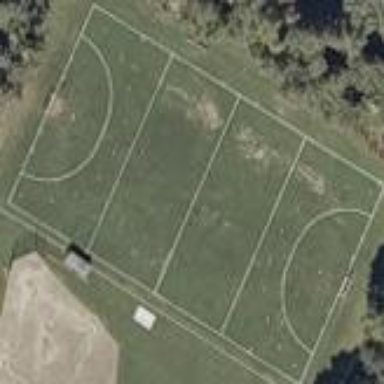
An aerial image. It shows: Field hockey pitch for leisure land sports.